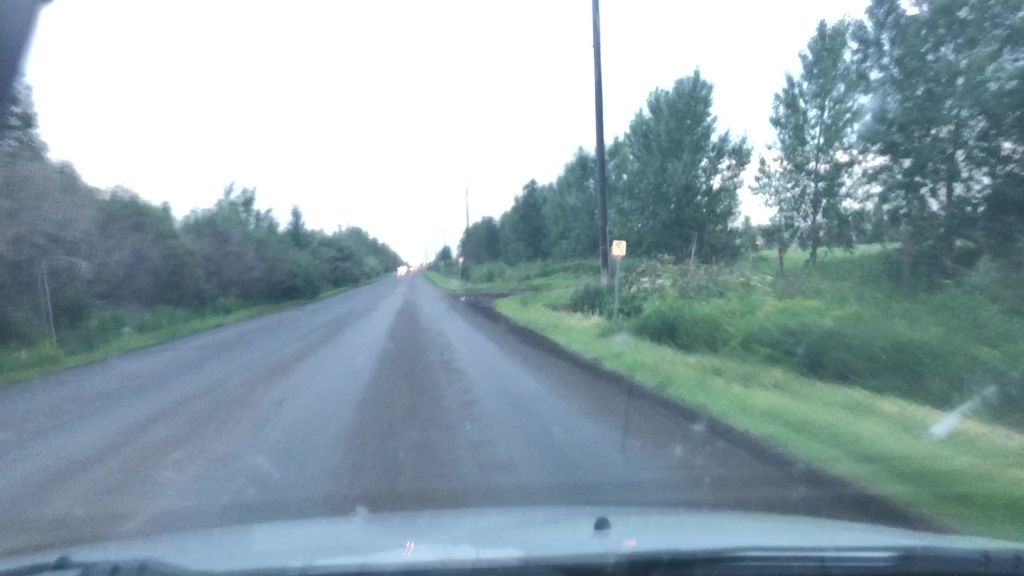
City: edmonton